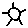
Label: sun